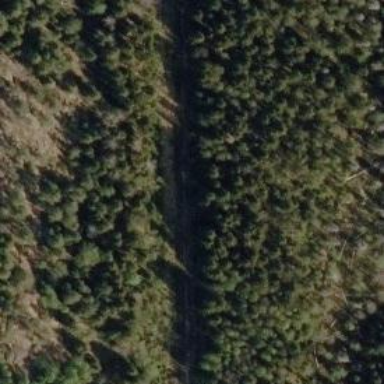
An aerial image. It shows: Track road specifically designed for nordic activities. The track is groomed for both classic and skating styles.